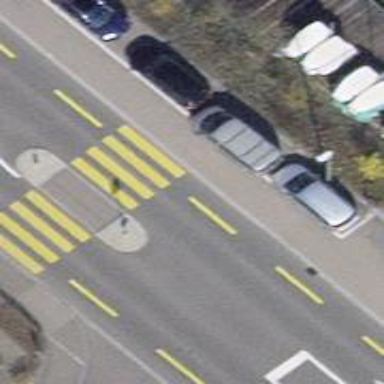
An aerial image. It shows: Kerb barrier.